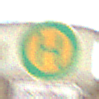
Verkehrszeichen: Haltestelle
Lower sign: ZeitangabenMitBeschraenkungAufWochentage5
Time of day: Midday
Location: Outdoor (Suburban)
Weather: PartlyCloudy
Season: NotSpecified
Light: Natural